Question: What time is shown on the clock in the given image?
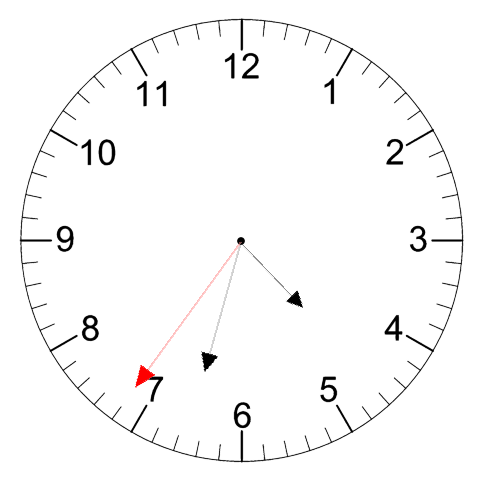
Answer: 04:32:36